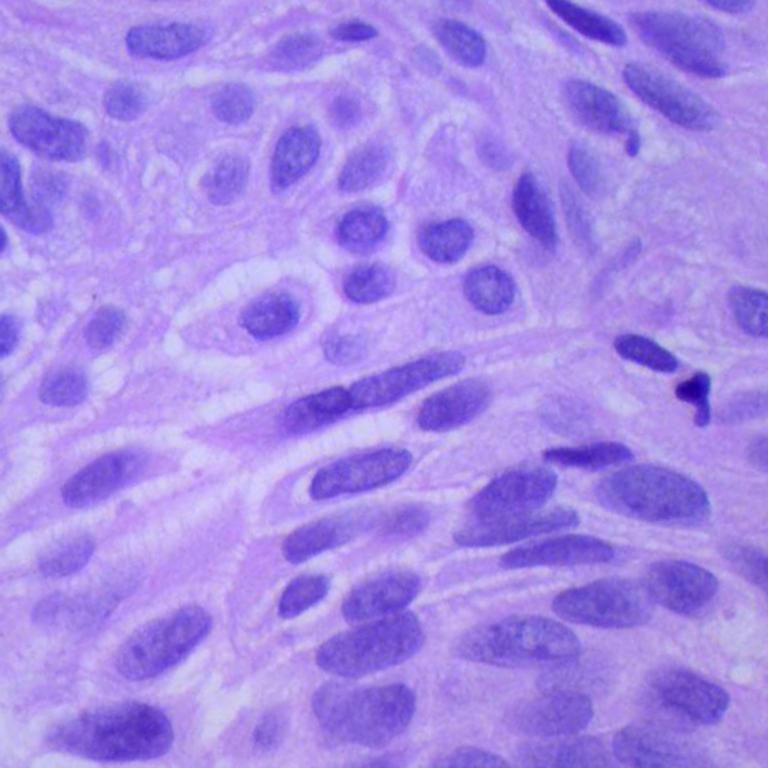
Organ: lung
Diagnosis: squamous carcinomas